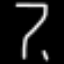
Label: hourglass